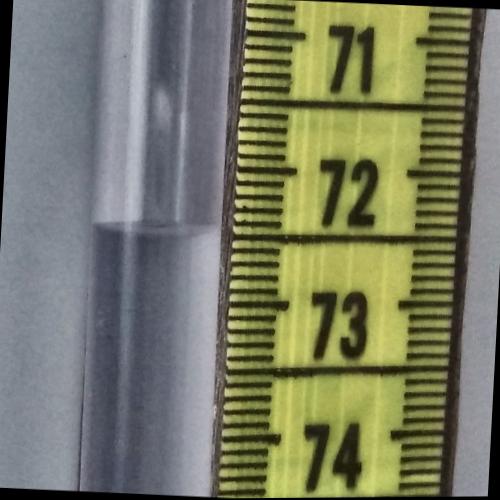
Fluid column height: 72.5 cm